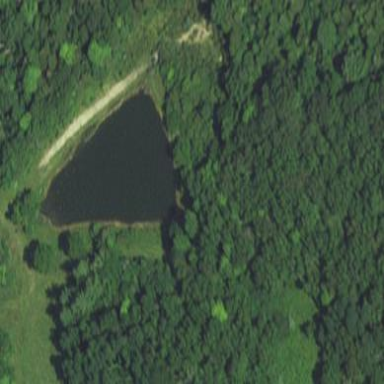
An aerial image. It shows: Pond surrounded by natural water.